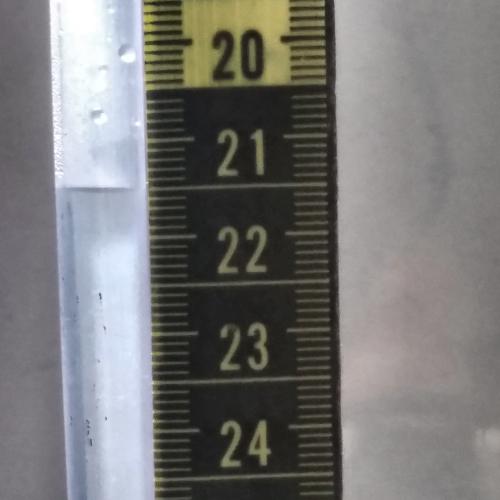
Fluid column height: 21.5 cm